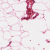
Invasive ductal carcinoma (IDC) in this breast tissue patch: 0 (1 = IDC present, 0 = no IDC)